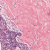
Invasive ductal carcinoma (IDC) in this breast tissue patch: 0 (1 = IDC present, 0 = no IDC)